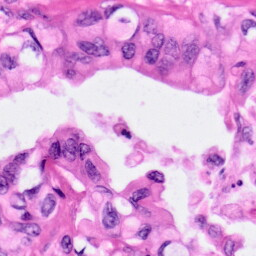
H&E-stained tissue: Pancreatic